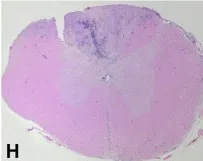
Microscopic images, hematoxylin and eosin. (H) Transversal section of the thoracic spinal cord at the level of L3/4. Scale bar = 500 mum. The craniocaudal extent of the lesions, with preferential involvement of the dorsal funiculi at the lumbar segment in H, is appreciated in E-H.
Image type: pathology (h&e)